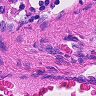
Metastatic tissue present: no